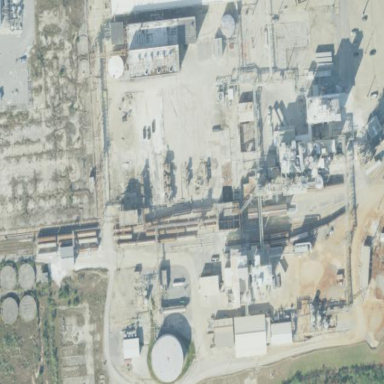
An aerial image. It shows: Industrial site with chemical works.